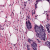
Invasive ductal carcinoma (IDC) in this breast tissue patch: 1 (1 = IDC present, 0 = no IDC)